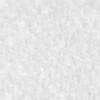
Label: no_change